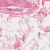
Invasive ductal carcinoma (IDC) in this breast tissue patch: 0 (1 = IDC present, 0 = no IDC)